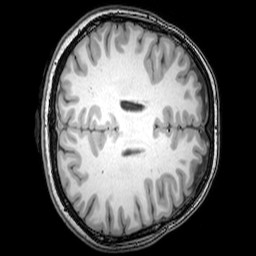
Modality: T1w
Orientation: axial
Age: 24
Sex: female
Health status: healthy
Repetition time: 0.081 s
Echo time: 0.037 s